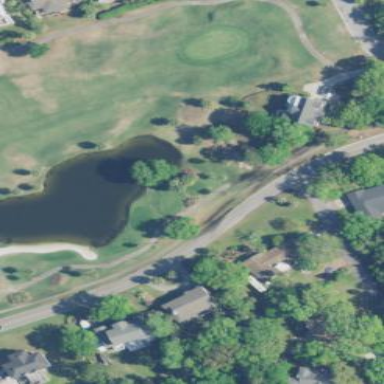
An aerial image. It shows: Water hazard on golf course. The hazard is natural water feature.